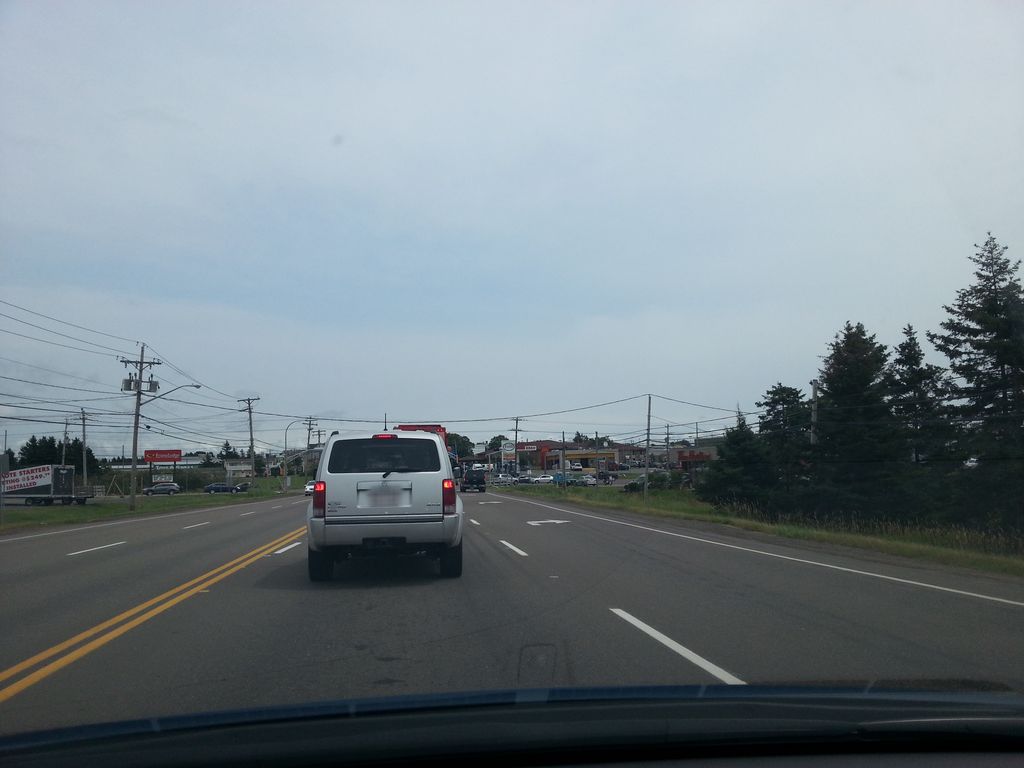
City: charlottetown